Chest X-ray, PA view. Patient: 53 years old, sex M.
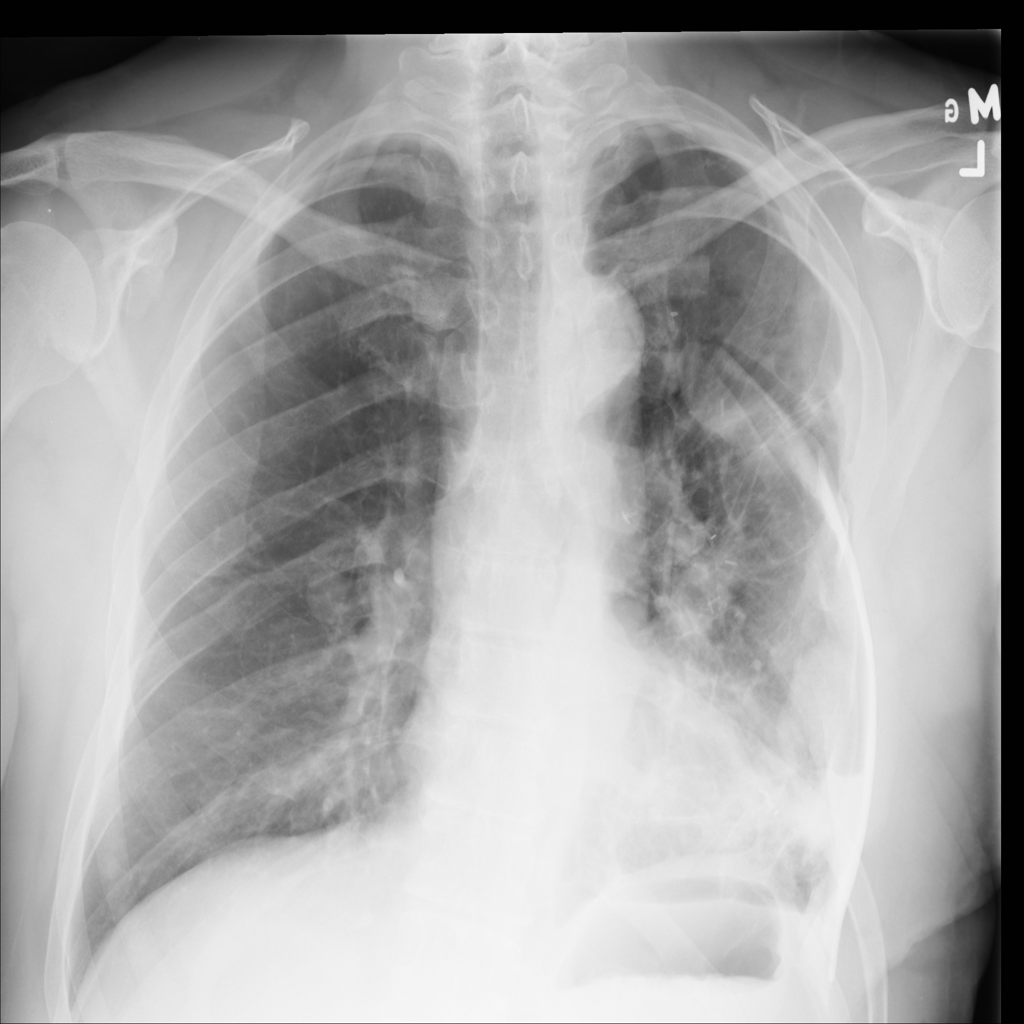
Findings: Effusion, Nodule, Pleural_Thickening